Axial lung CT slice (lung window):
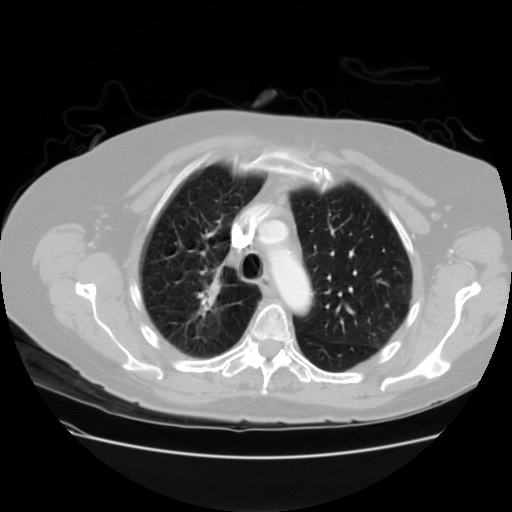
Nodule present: no